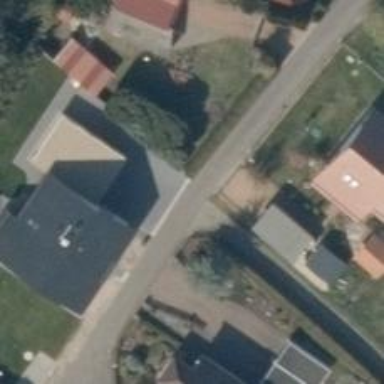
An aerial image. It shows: Asphalt road designated as living street.